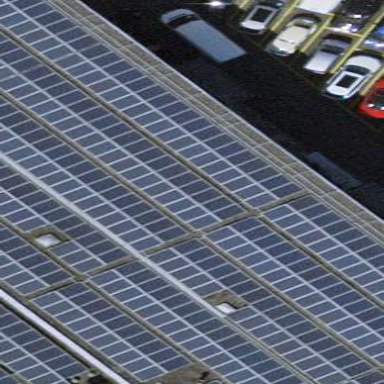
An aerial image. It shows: Solar power generator utilizing photovoltaic technology with solar photovoltaic panels.